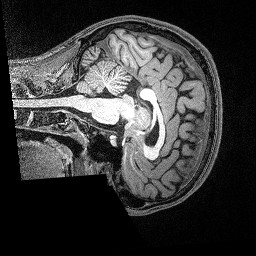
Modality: T1w
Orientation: sagittal
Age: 25
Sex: male
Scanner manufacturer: siemens
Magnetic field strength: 3 T
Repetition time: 2.53 s
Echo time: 0.00342 s